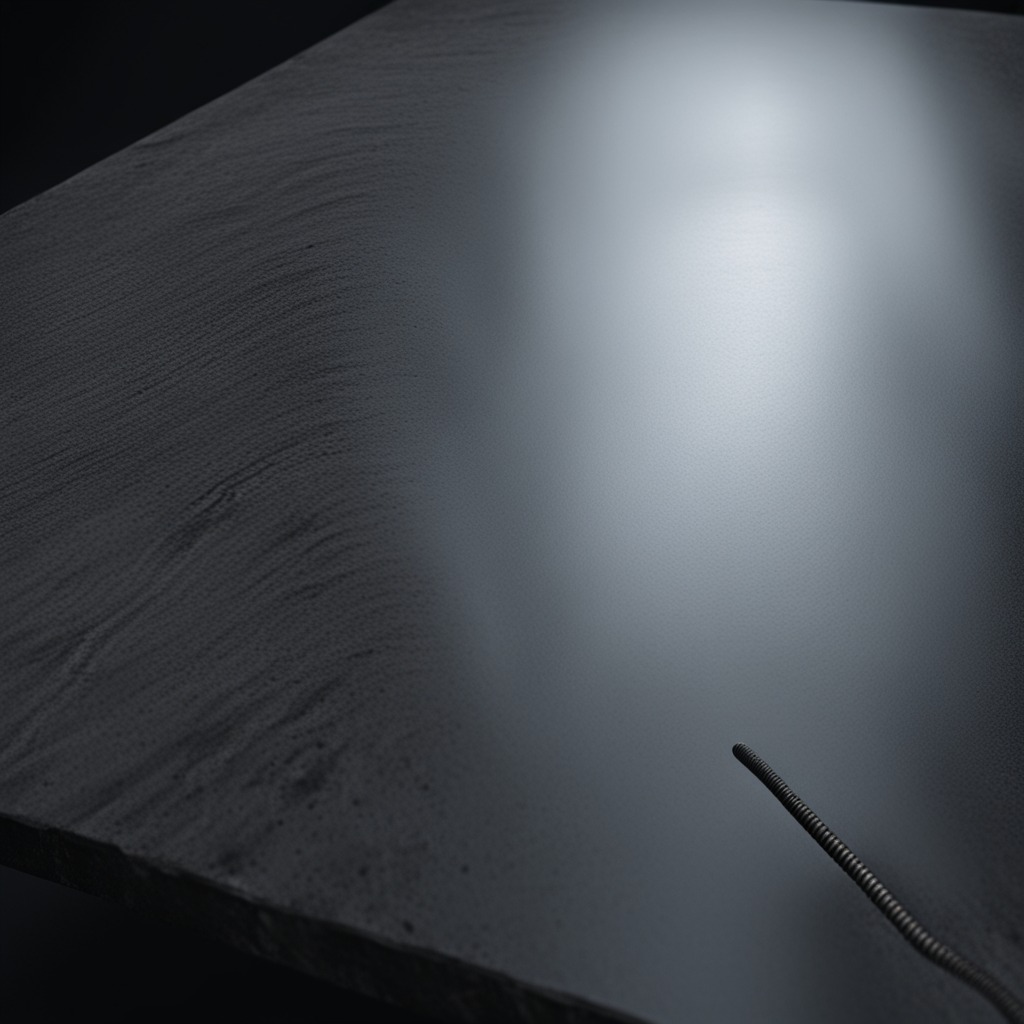
A coiled metal spring is lying on the clean granite table inside a workshop at night dim ambient light soft shadows worn but